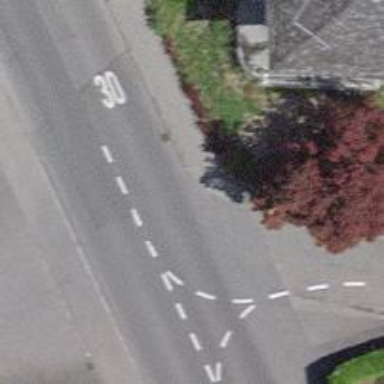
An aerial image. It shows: Kerb serving as barrier.